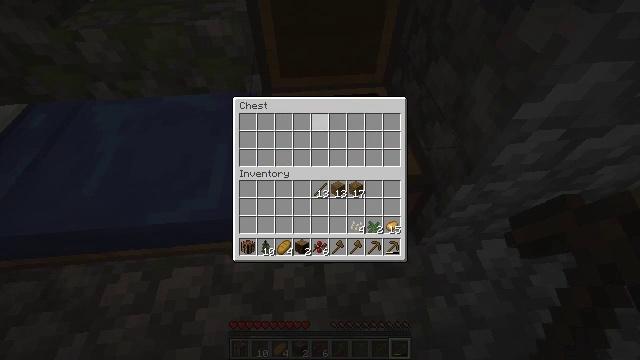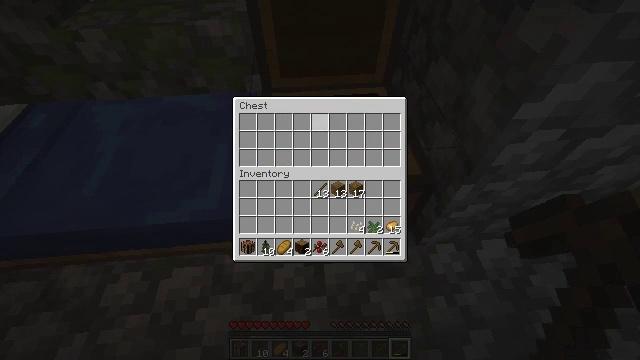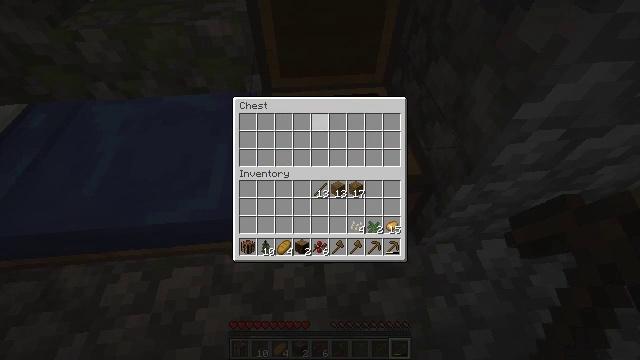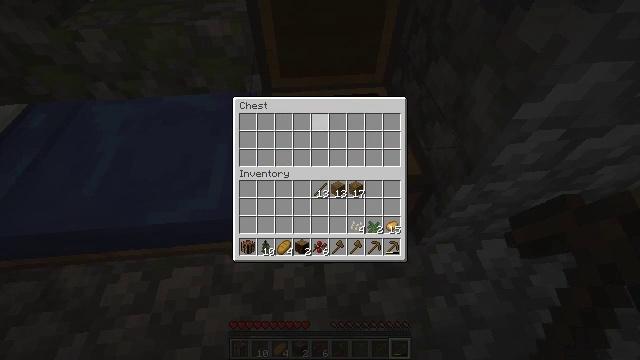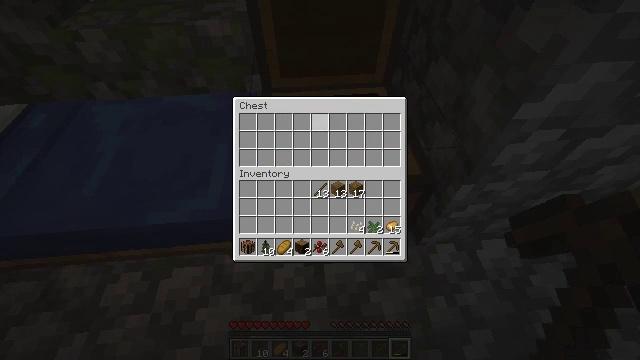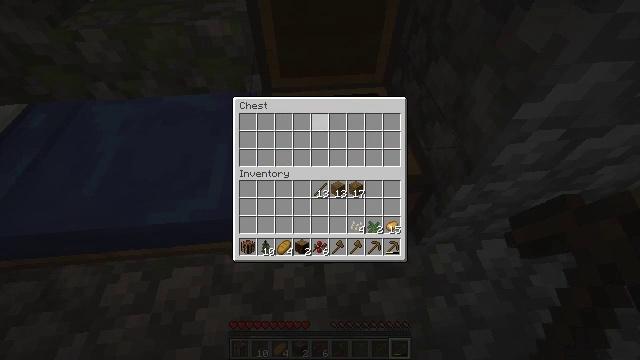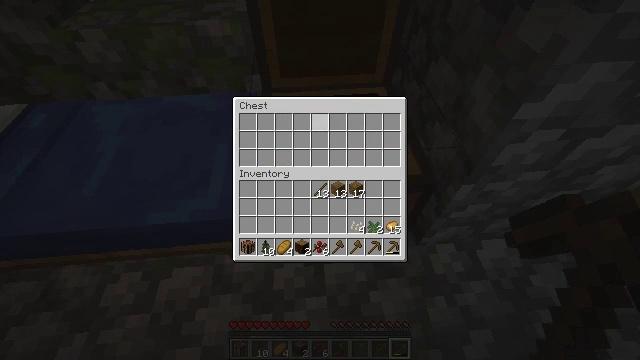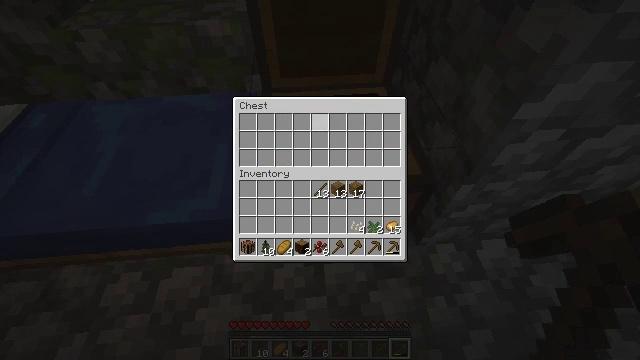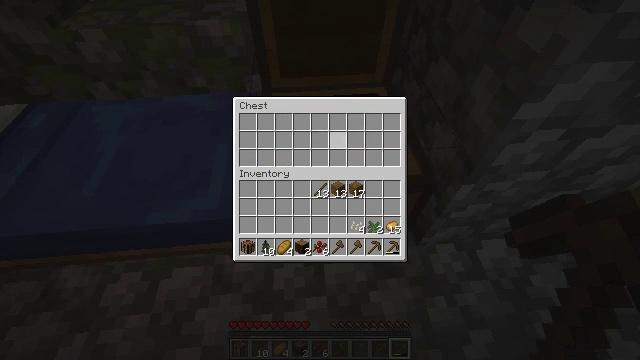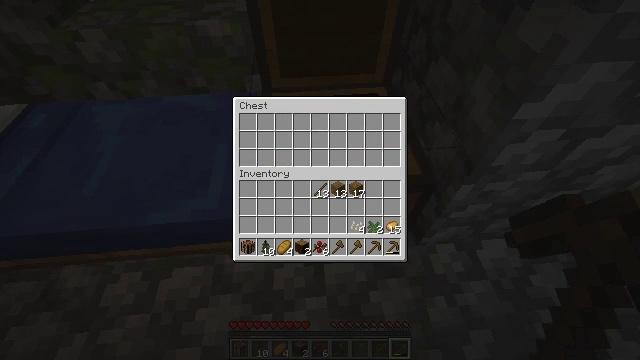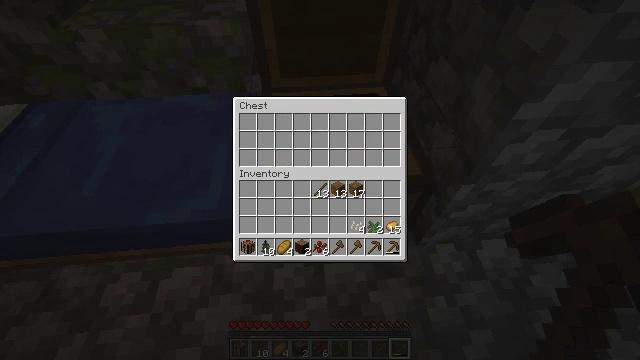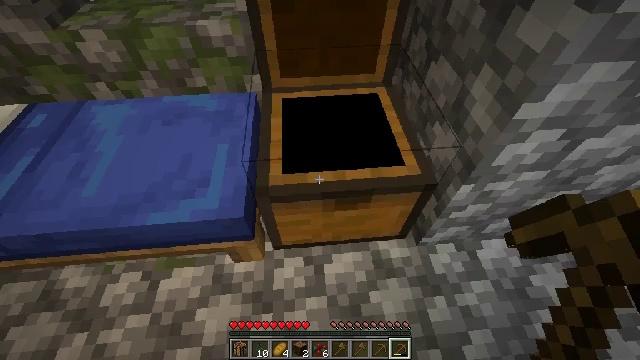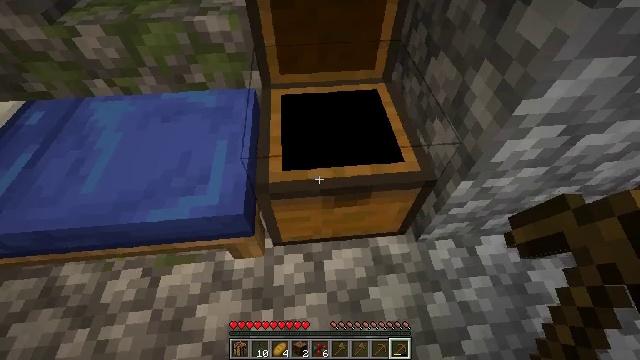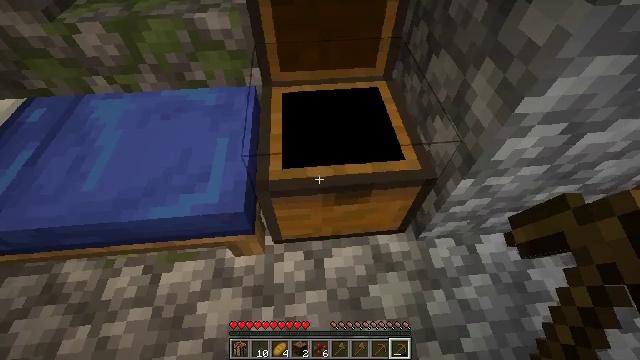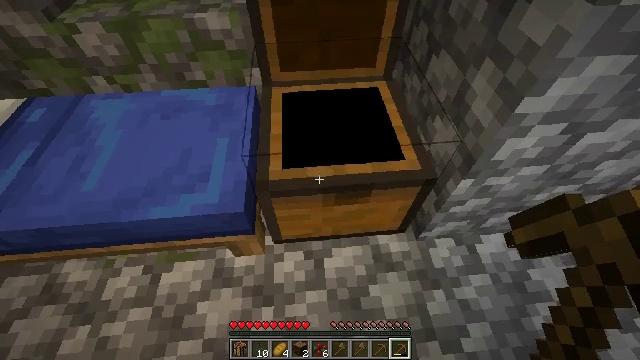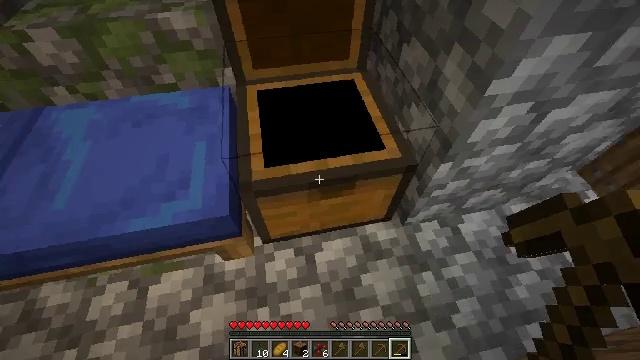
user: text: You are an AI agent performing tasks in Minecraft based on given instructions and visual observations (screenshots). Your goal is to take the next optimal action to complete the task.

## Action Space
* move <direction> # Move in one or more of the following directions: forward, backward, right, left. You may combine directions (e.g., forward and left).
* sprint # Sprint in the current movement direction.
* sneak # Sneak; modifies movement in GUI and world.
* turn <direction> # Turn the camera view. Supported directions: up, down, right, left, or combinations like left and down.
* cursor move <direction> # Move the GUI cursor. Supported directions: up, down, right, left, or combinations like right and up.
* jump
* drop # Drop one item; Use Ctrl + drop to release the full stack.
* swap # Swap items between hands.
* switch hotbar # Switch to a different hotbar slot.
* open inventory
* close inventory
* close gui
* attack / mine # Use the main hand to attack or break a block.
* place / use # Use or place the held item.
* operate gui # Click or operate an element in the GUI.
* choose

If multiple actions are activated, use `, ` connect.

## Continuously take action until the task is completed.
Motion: motion action
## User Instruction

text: Mine spruce leaves from the tree.
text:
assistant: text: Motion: sneak, operate gui
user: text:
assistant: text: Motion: sneak, operate gui
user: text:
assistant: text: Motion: sneak
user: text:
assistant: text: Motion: sneak
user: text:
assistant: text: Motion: sneak
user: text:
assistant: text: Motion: sneak
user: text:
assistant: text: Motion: sneak, cursor move down
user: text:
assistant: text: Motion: sneak, cursor move right and down
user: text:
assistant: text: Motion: cursor move right and down
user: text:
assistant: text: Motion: no_op
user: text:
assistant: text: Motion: no_op
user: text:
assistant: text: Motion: close gui
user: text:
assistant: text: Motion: no_op
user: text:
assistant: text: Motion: no_op
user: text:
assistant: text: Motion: turn right and down
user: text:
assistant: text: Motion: turn right and down
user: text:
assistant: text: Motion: turn right
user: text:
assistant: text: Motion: turn right and up
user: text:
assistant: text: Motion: turn right and up
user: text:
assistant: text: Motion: turn right and up
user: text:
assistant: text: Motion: move forward
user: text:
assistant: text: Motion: move forward, turn up
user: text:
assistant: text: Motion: move forward, turn up
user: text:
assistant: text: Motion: move forward, turn left and up
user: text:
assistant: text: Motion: move forward, turn left
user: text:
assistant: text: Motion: move forward and move left, turn left
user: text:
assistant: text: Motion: move forward and move left
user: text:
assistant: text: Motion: move forward and move left
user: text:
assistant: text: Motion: move forward and move left
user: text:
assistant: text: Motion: move forward and move left